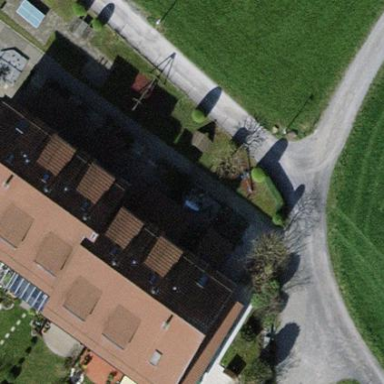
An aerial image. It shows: Terrace building.